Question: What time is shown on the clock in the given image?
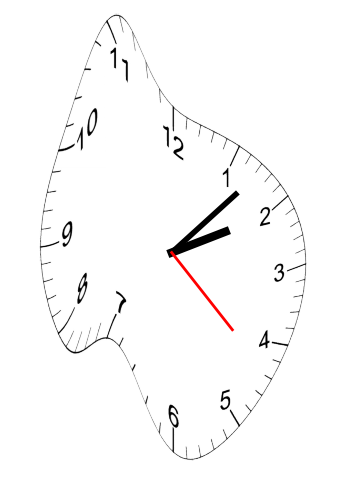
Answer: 02:07:22